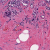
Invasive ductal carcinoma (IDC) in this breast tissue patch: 1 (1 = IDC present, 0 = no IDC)